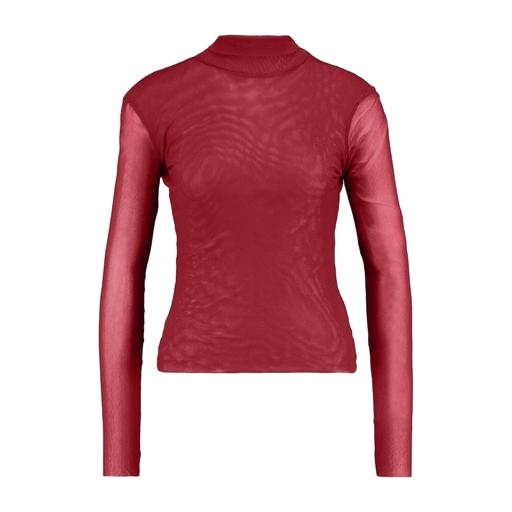
high-neck top, long sleeved sheer t-shirt, red high neck top, white background